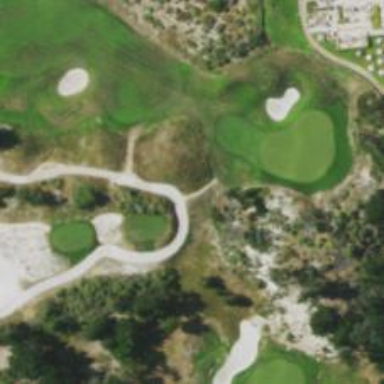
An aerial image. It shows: Path used for both walking and golf.